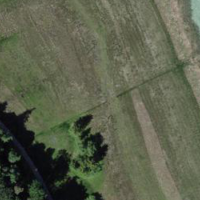
EUNIS habitat code: 16
Species observed at this site:
Episyrphus balteatus
Eupeodes corollae
Sorbus aucuparia
Aeshna mixta
Prunus padus